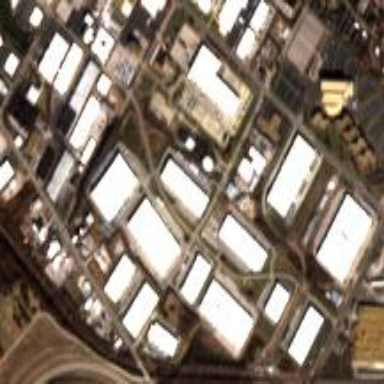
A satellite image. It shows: Industrial area.